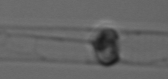
Label: Dactyliosolen_blavyanus